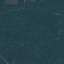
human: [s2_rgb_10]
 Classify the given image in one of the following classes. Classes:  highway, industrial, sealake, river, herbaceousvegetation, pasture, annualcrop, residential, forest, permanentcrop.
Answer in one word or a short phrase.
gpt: Forest